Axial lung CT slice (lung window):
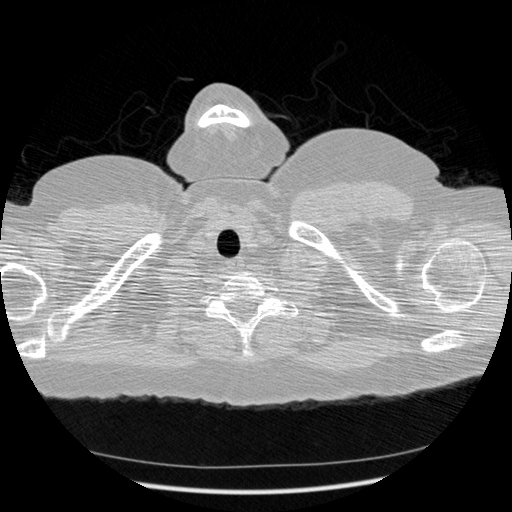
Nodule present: no